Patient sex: M
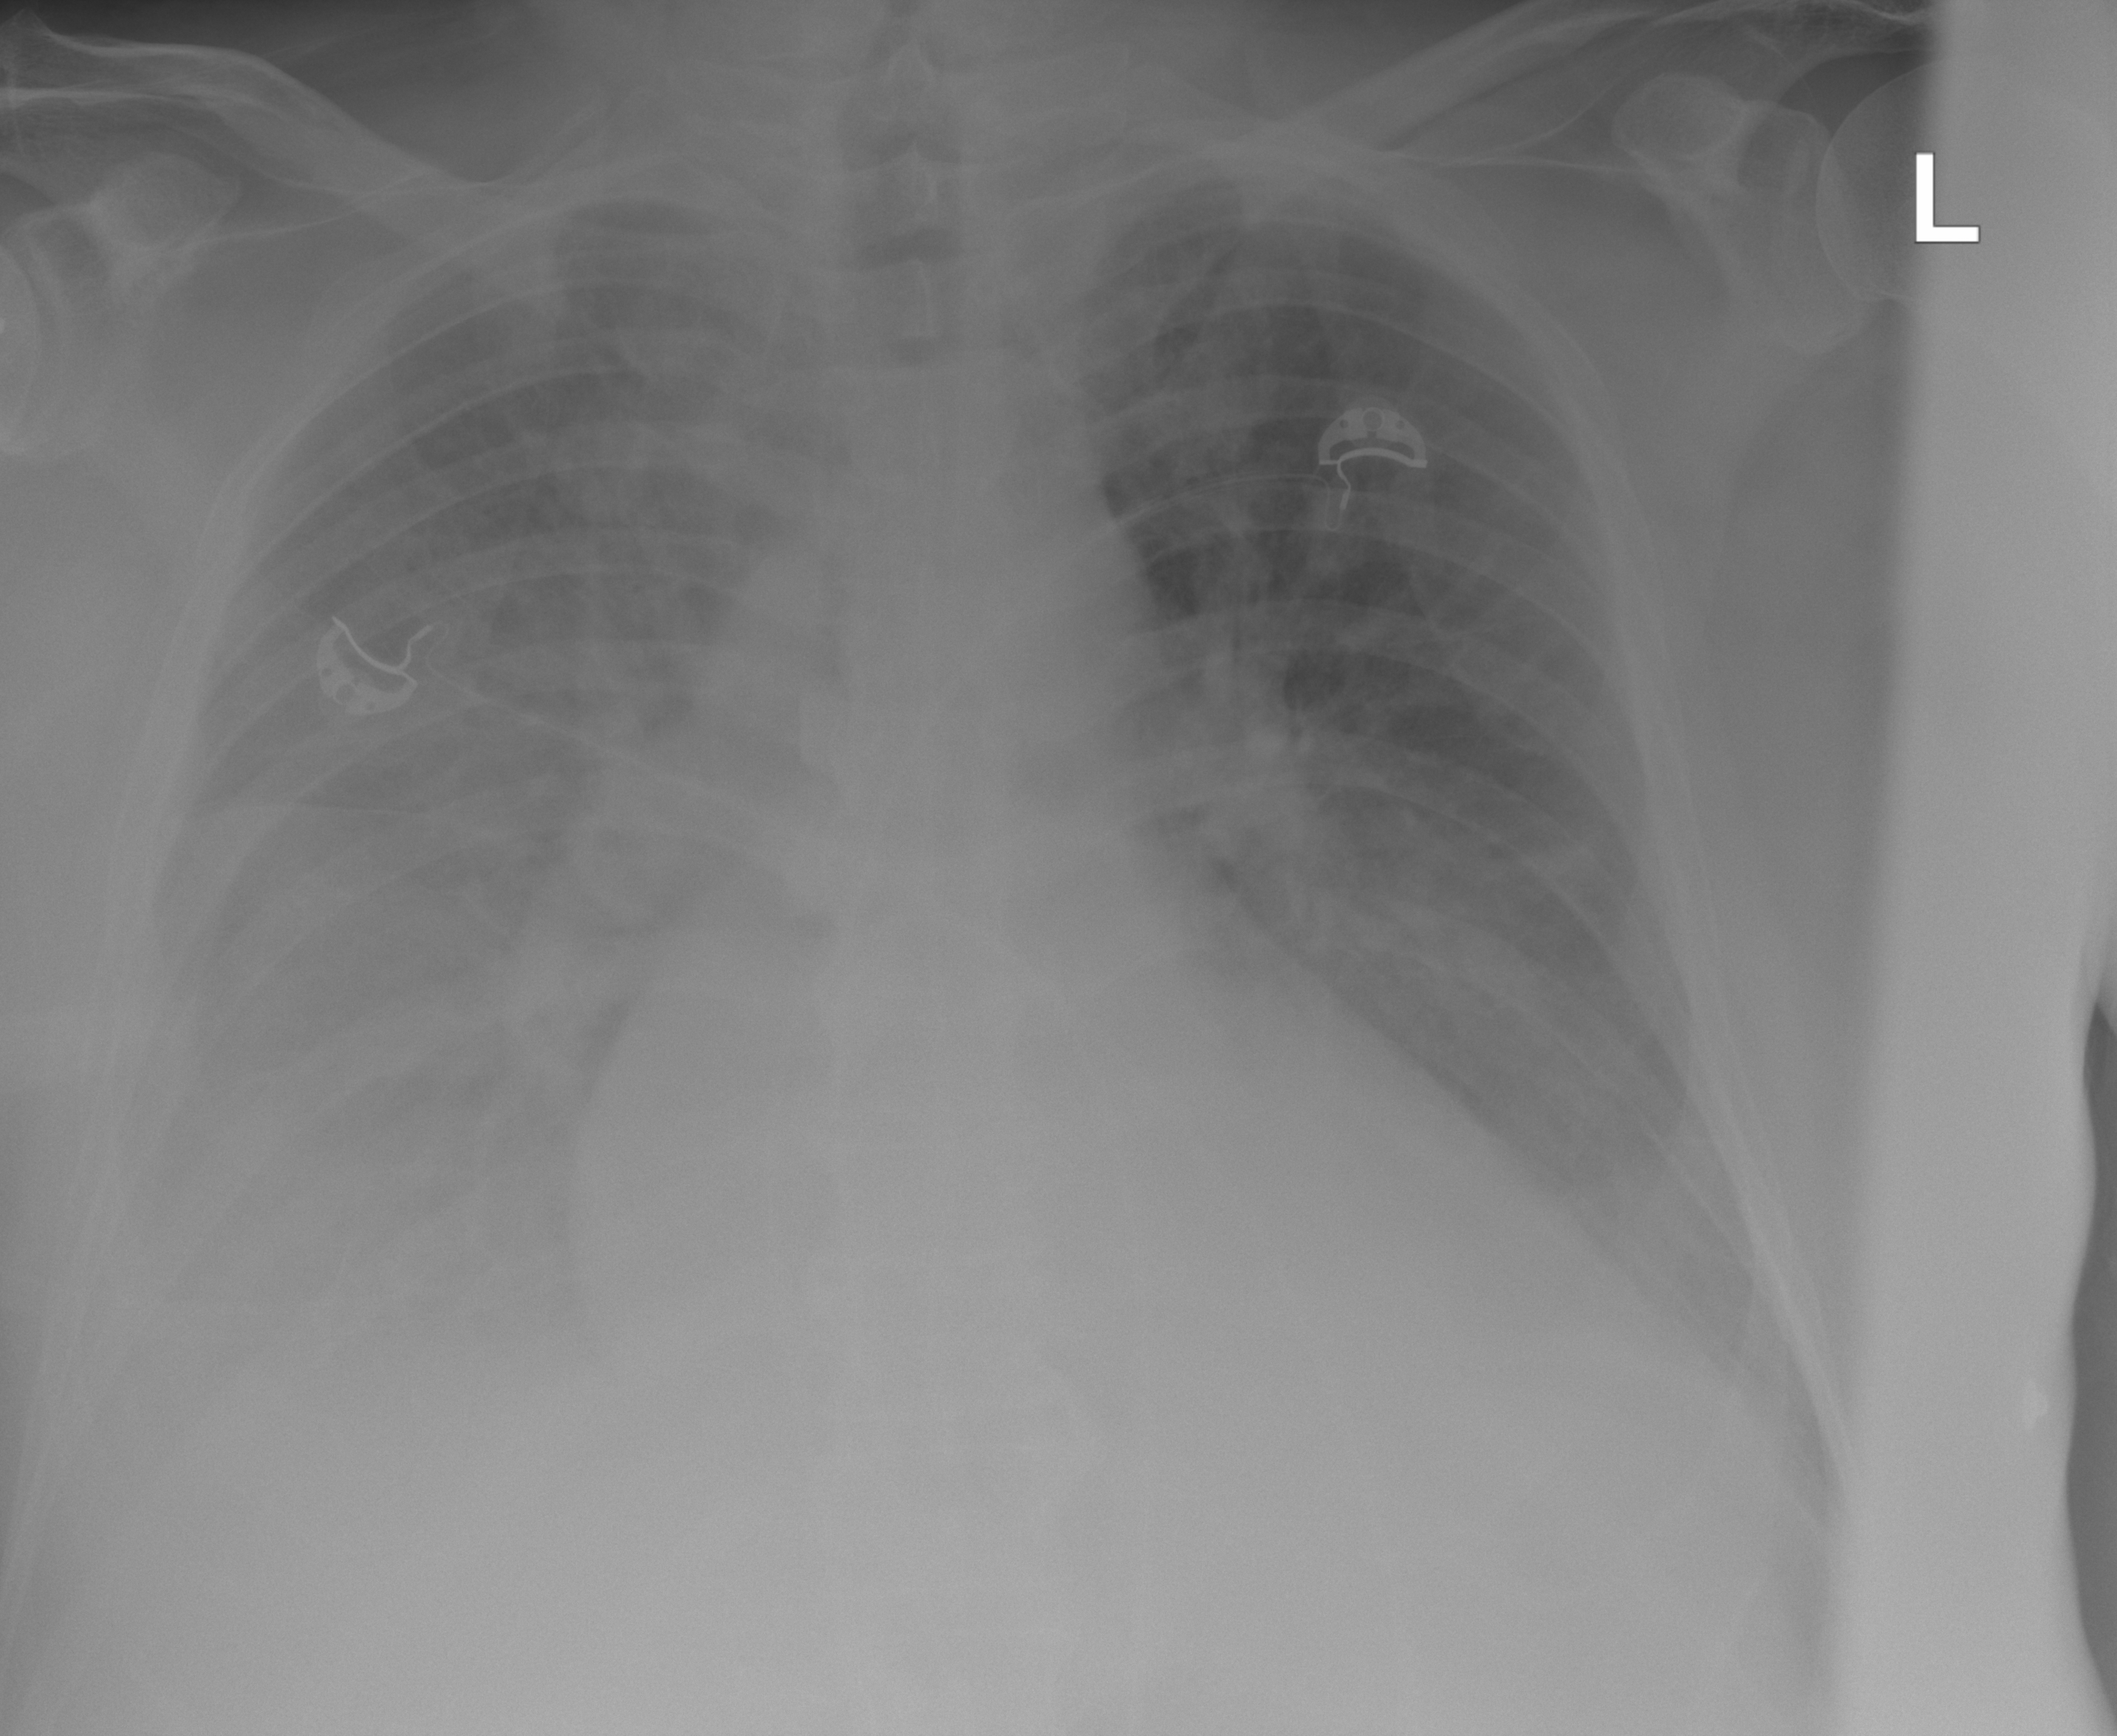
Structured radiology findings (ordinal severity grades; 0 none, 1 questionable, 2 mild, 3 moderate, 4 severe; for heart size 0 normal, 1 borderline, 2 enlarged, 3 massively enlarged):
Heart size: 2
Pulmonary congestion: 2
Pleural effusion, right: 3
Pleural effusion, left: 2
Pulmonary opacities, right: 0
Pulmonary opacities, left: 0
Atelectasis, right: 0
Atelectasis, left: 2